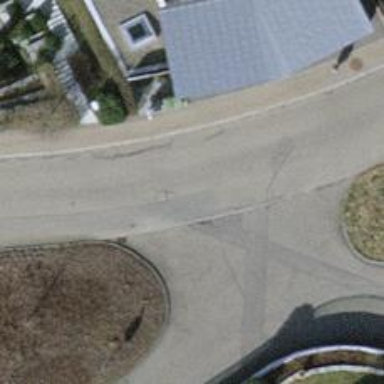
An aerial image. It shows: Residential road with grade1 track type and no sidewalk.